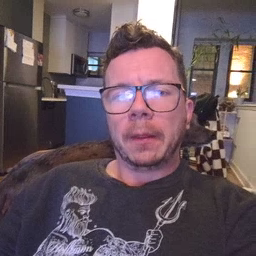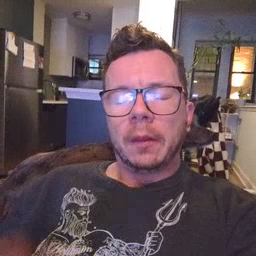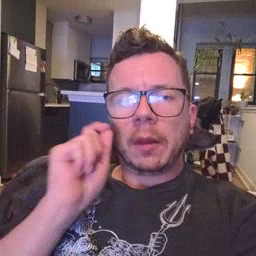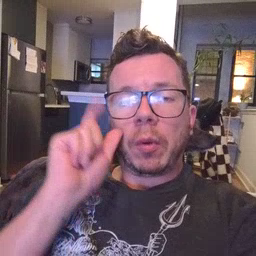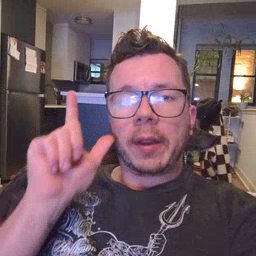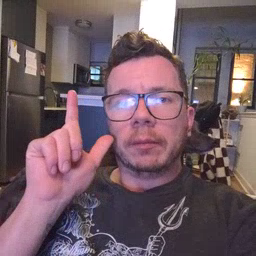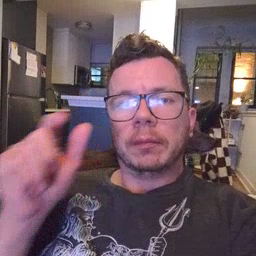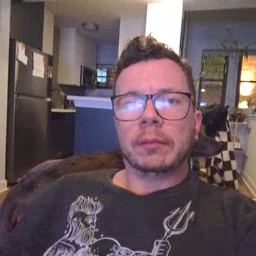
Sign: awake